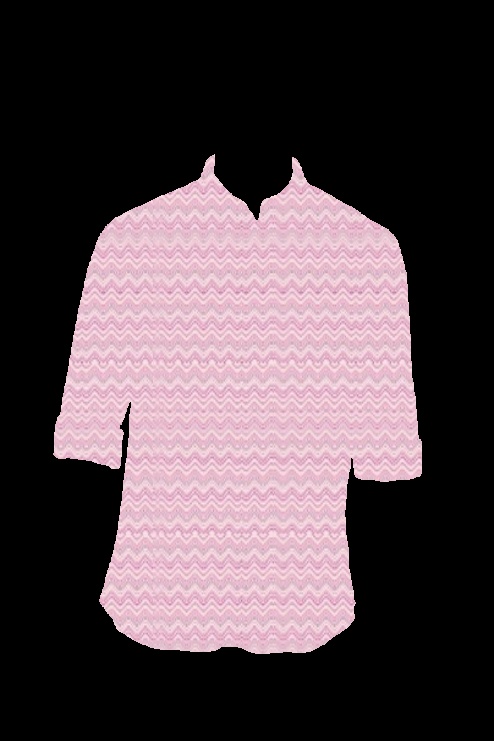
pink stripe tee